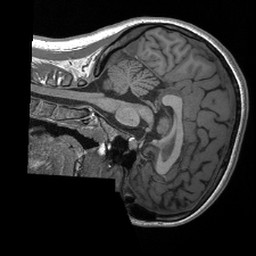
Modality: T1w
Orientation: sagittal
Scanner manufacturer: siemens
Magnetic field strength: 3 T
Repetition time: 2.4 s
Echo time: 0.00213 s